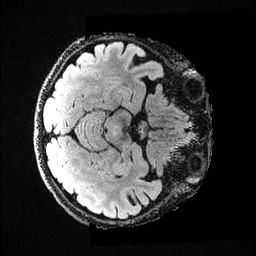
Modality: FLAIR
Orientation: axial
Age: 34
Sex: female
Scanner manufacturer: ge
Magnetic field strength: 3 T
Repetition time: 4.802 s
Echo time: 0.1163 s